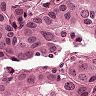
Metastatic tissue present: yes